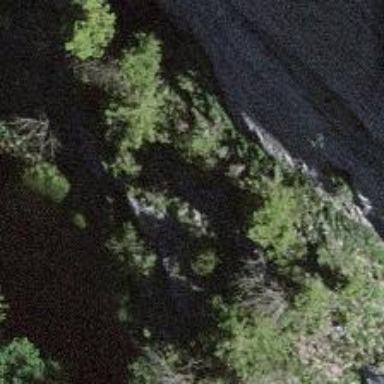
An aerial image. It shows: Cliff in nature.